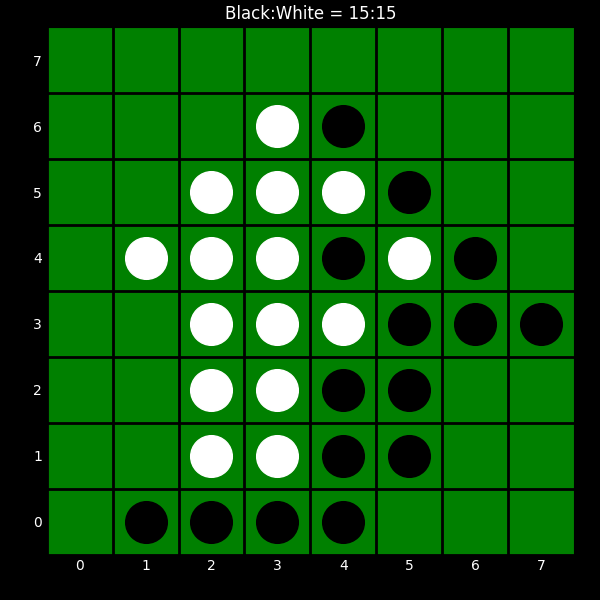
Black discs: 15
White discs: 15